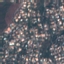
Land use / land cover class: Residential